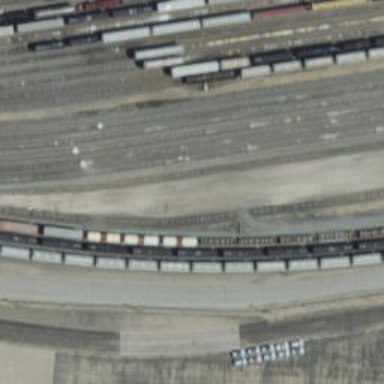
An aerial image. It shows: Railway yard in service.